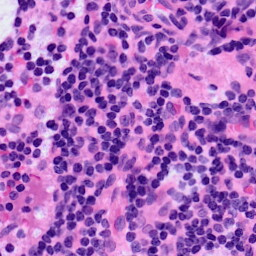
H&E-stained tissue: LymphNode